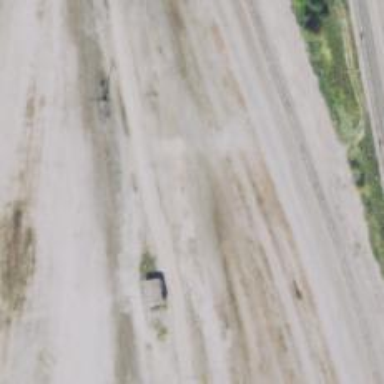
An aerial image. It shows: Abandoned railway yard.